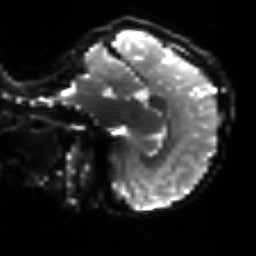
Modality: sbref
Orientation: sagittal
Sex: male
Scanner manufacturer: siemens
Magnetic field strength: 3 T
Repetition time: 5 s
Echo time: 0.071 s